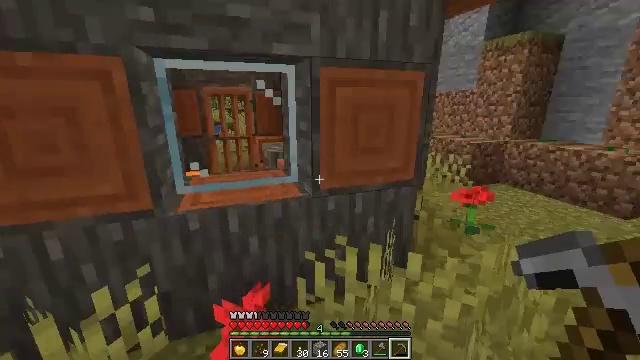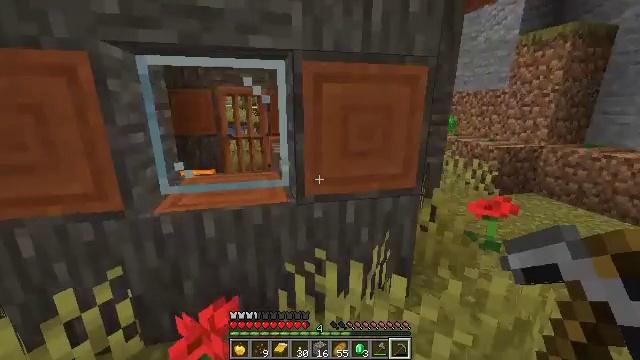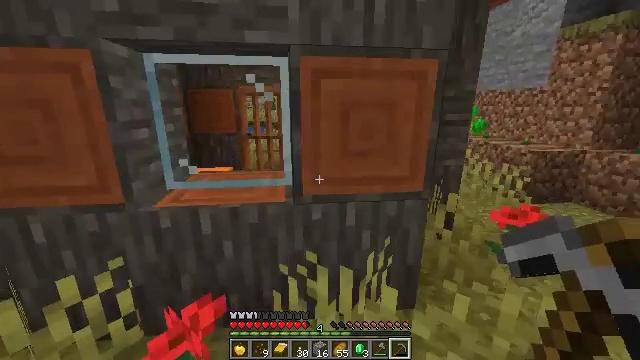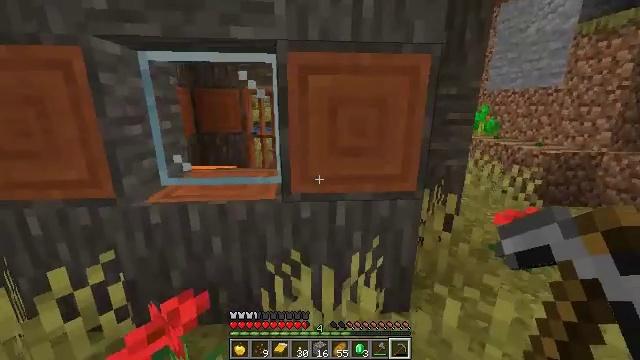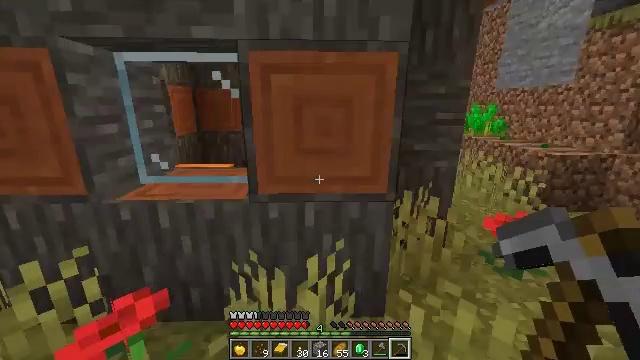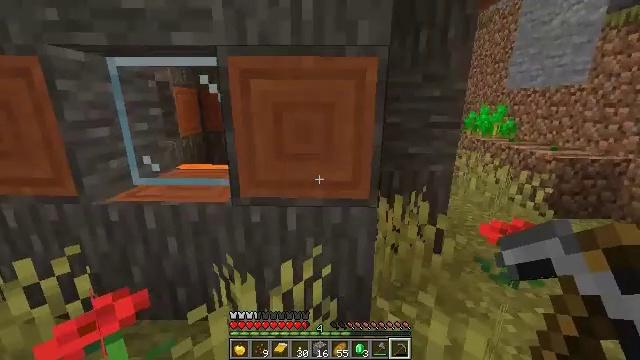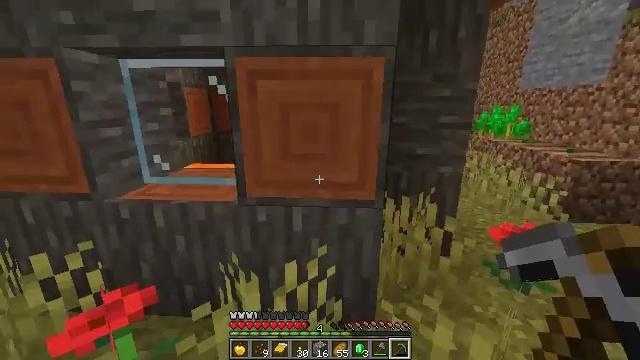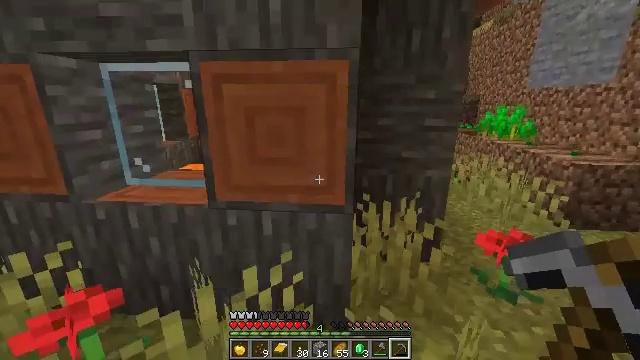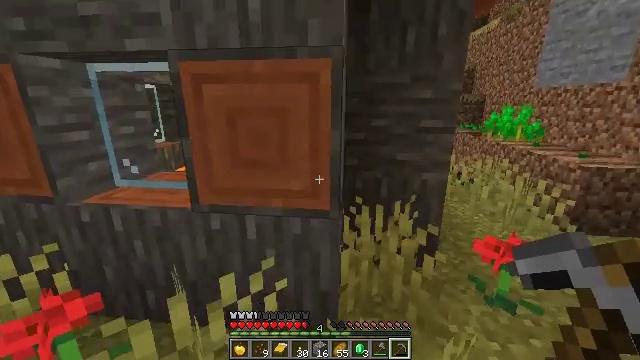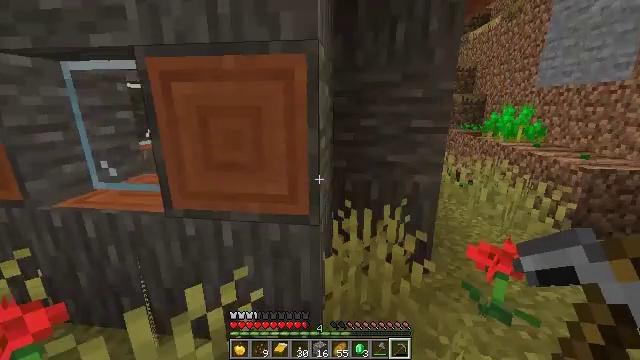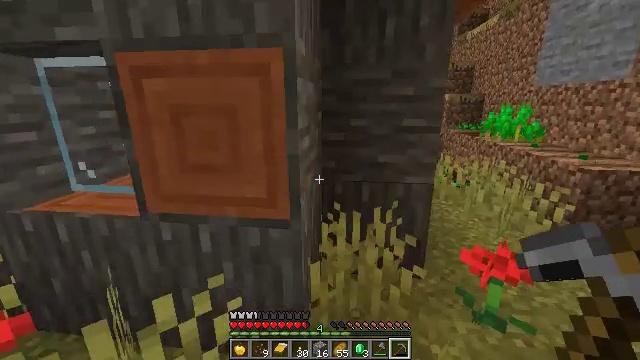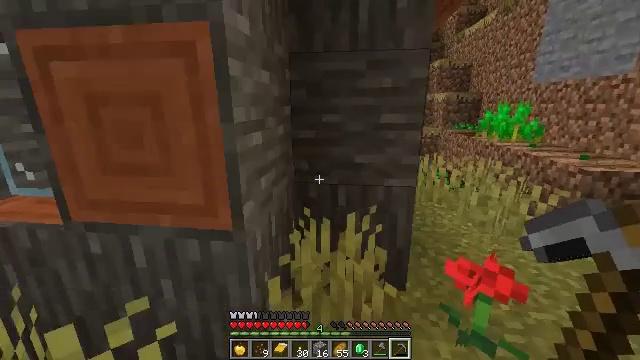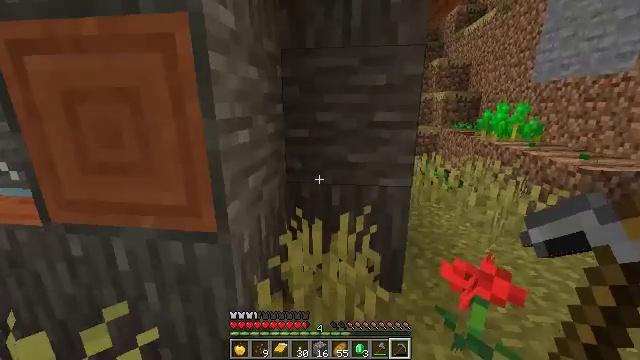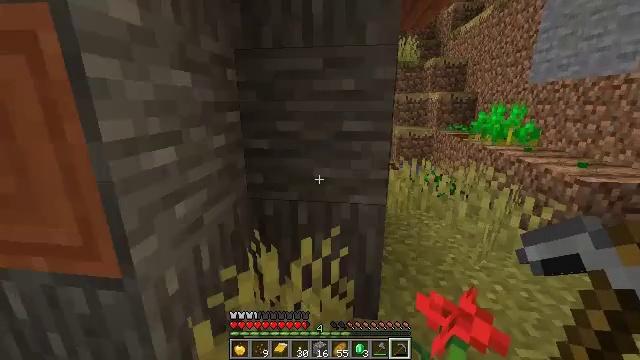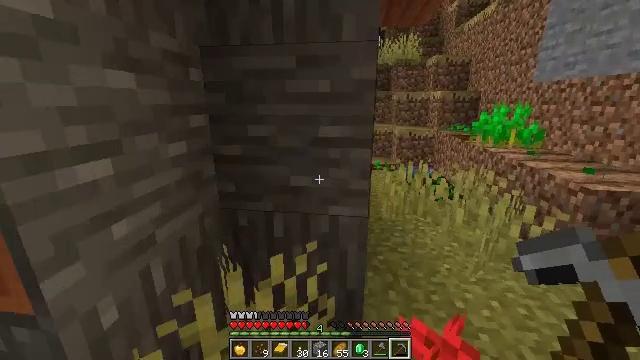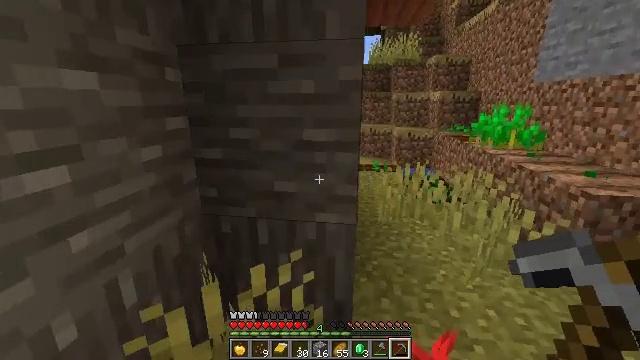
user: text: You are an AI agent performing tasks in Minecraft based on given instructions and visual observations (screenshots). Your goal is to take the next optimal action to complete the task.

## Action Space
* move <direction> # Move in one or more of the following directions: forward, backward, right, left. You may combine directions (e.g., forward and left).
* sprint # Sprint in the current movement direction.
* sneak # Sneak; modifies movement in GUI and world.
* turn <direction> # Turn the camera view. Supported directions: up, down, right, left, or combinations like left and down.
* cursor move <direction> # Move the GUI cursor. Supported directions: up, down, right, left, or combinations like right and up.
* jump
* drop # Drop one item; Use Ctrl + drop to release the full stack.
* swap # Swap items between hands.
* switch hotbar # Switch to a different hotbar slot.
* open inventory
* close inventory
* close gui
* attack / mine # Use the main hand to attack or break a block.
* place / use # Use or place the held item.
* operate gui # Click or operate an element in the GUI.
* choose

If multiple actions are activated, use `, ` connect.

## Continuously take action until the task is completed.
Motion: motion action
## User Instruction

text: Break the yellow terracotta block.
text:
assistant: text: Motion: move forward and move right, turn left
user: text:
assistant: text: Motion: move right, turn left
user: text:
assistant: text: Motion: move right, turn left
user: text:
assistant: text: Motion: move right, turn left
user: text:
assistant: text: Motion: move right, turn left
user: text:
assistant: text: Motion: move right, turn left
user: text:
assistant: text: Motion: move forward and move right, turn left
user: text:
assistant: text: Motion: move forward and move right, turn left
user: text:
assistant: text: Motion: move forward and move right
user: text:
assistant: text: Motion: move forward and move right
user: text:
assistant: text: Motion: move forward and move right
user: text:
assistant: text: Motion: move forward and move right
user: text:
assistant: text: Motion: move forward and move right
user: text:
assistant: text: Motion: move forward and move right
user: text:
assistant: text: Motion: move forward and move right
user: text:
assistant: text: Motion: move forward and move right
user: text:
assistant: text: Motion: move forward and move right
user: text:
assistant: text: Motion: move forward and move right
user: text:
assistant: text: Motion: move forward and move right
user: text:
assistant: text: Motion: move forward and move right, turn up
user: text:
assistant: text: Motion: move forward and move right, turn left and up
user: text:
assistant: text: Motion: move forward and move right, turn right and down
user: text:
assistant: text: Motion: move forward and move right
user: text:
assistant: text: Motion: move forward and move right
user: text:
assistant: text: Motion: move forward and move right
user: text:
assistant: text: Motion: move forward and move right
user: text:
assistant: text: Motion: move forward and move right
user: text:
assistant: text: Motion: move forward, turn left and down
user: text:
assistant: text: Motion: move forward, turn left and down
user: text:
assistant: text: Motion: move forward, turn left and down